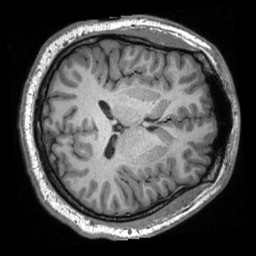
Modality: T1w
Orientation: axial
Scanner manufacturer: siemens
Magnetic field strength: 3 T
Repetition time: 2.3 s
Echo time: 0.00308 s